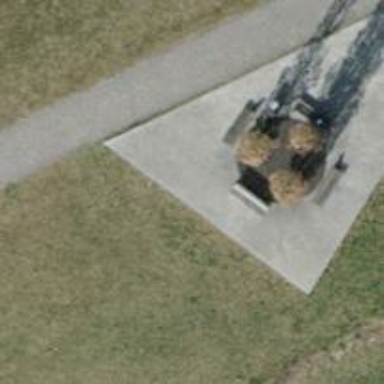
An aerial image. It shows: Bench.